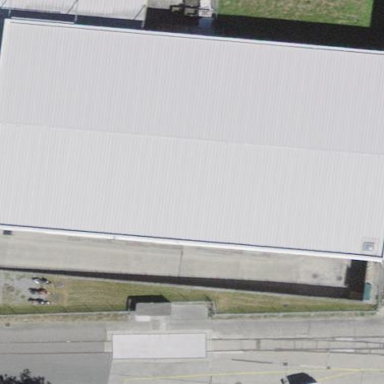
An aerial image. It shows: Commercial building.